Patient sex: M
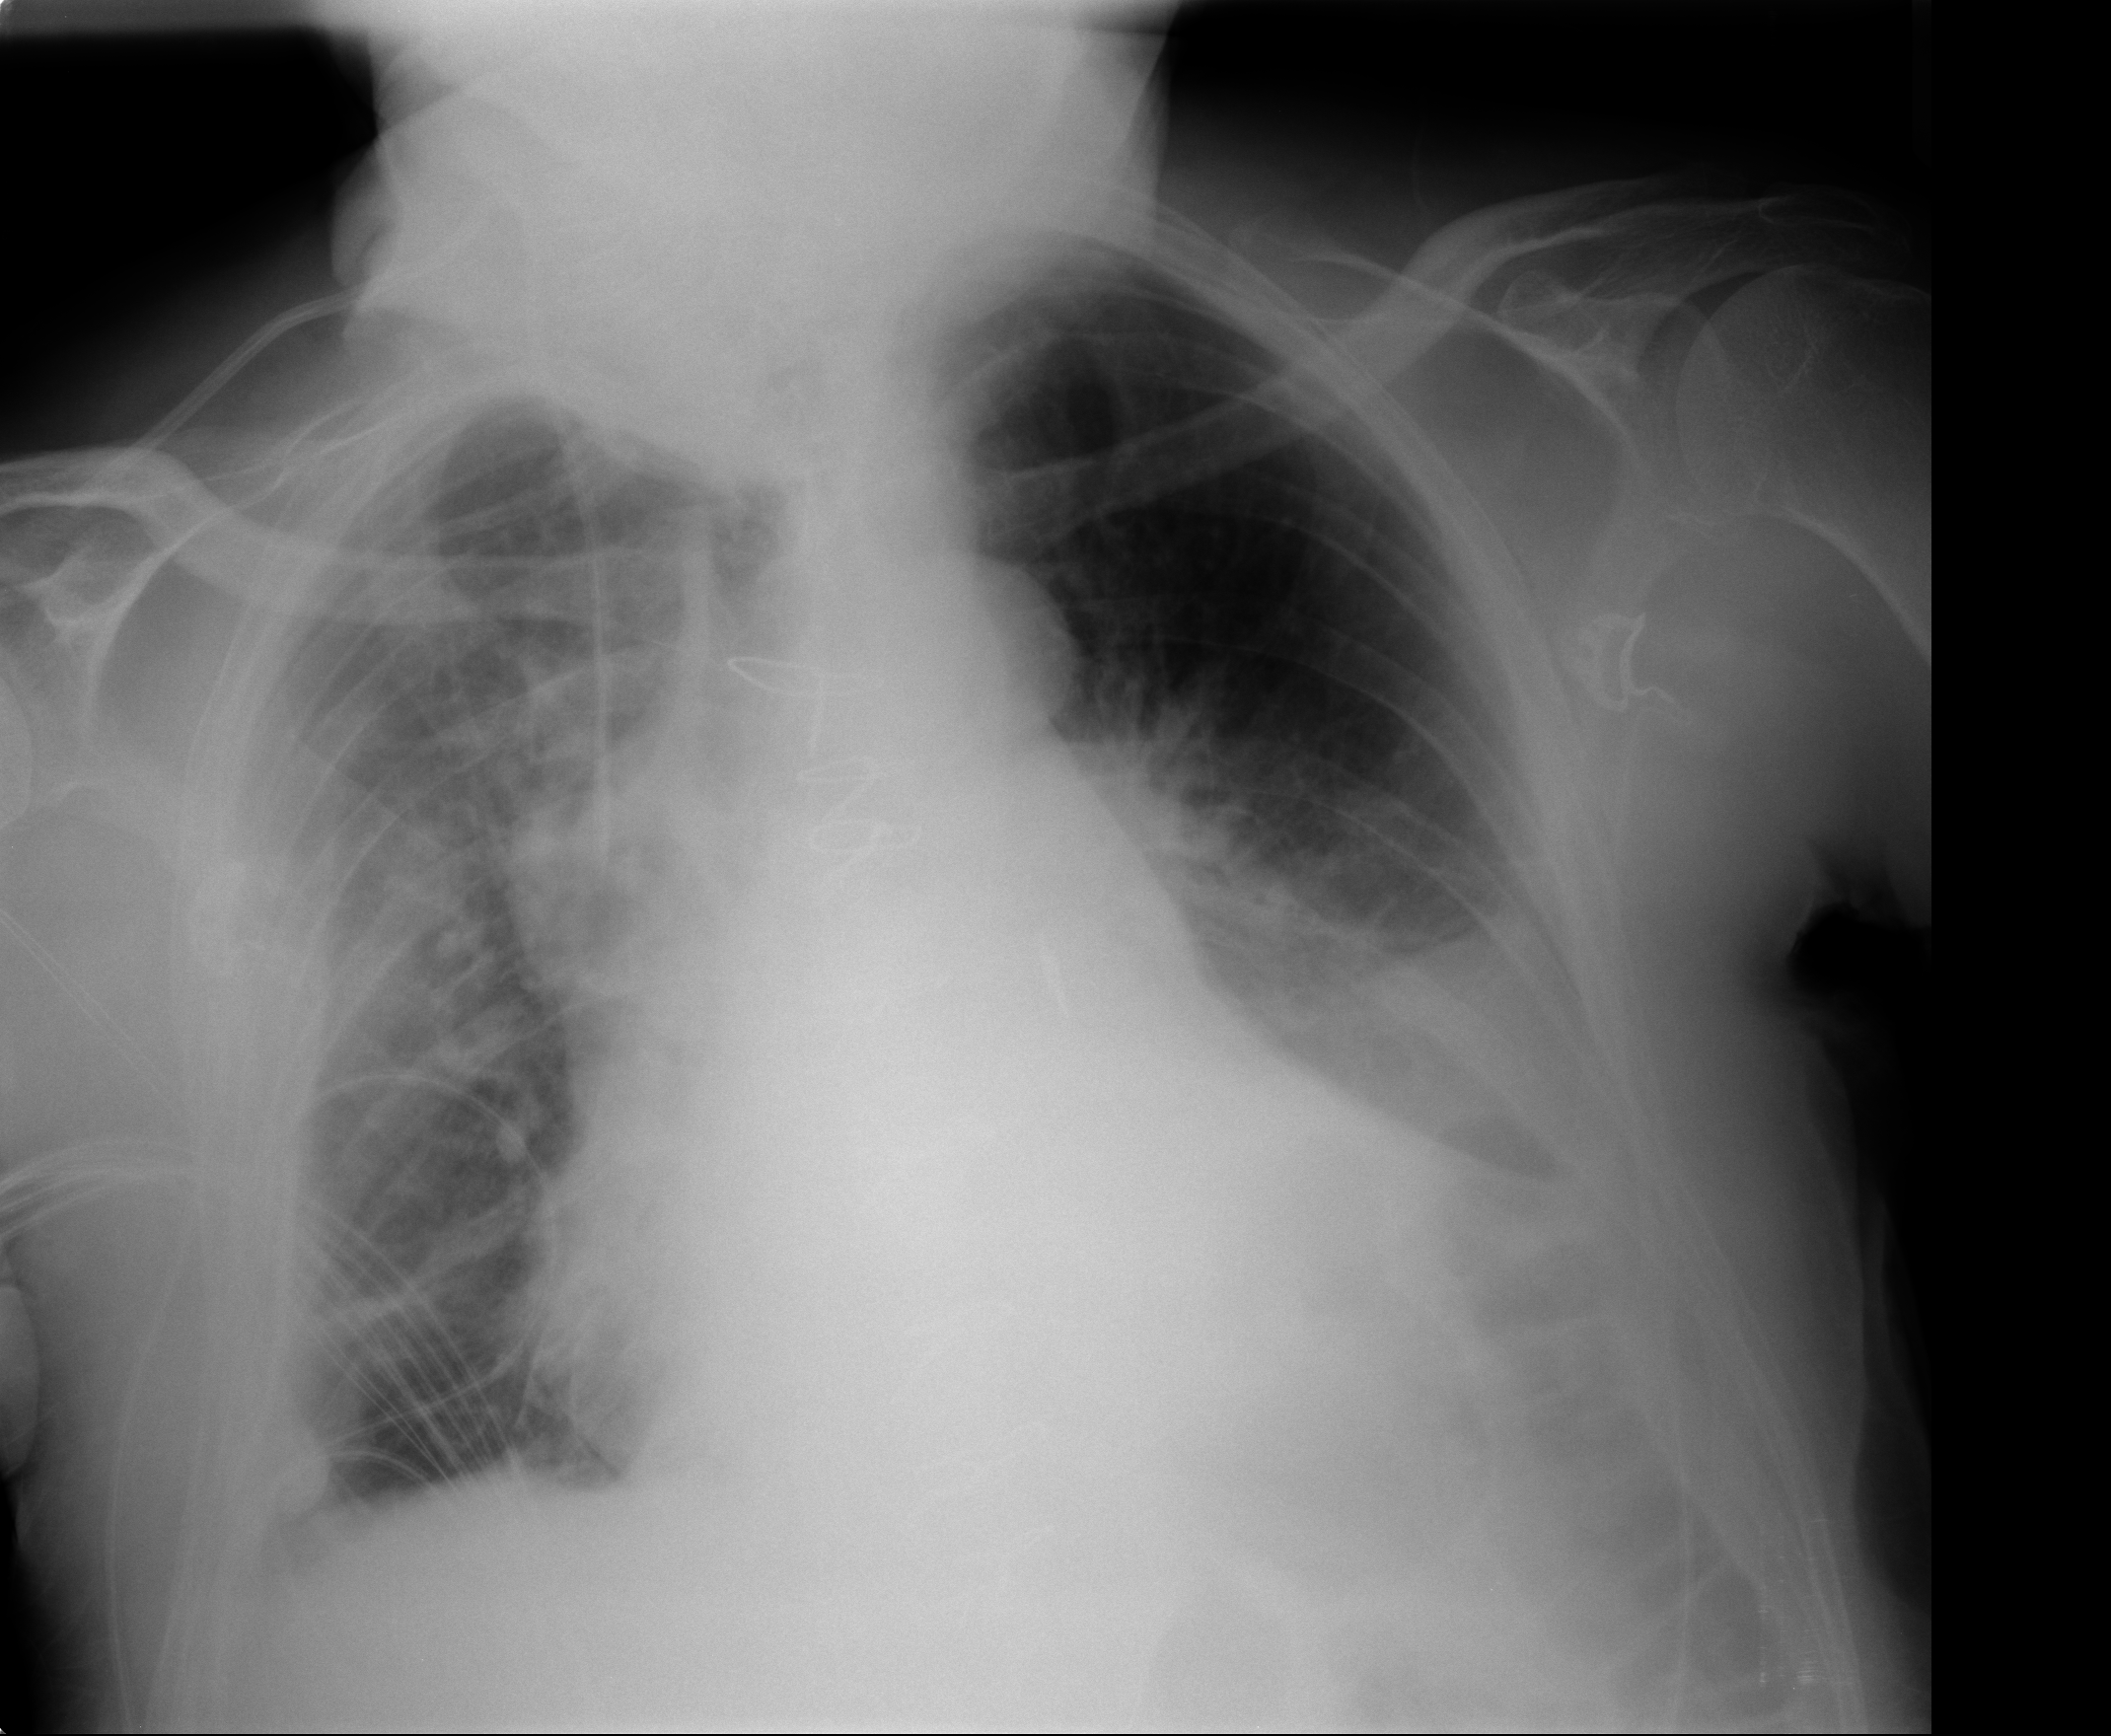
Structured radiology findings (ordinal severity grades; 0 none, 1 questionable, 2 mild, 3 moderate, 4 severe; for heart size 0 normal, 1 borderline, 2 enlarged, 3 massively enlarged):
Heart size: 2
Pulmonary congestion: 2
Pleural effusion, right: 1
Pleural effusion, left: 2
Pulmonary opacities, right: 2
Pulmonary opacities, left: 0
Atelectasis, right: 2
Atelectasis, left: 2